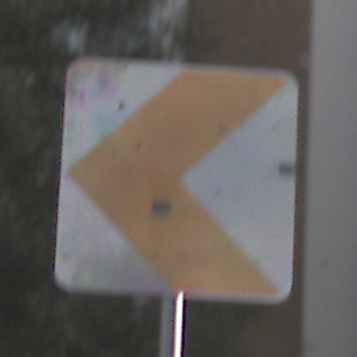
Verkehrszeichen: RichtungstafelnInKurvenKleinRechts
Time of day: MorningAfternoon
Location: Outdoor (Urban)
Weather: PartlyCloudy
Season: NotSpecified
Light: Natural